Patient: sex M, age 65
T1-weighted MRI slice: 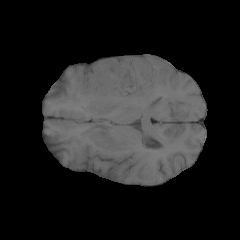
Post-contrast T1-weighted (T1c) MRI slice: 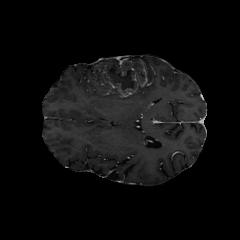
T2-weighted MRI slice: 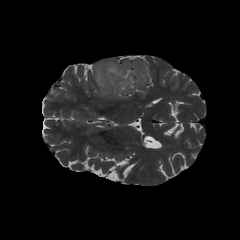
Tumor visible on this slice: yes
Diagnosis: Glioblastoma, IDH-wildtype
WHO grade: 4